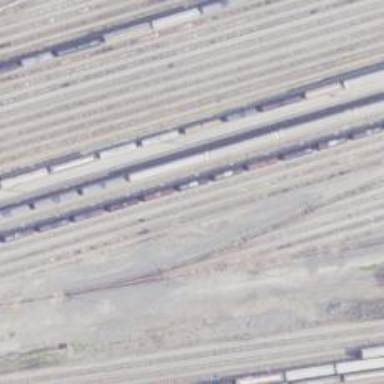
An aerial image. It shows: Railway yard.